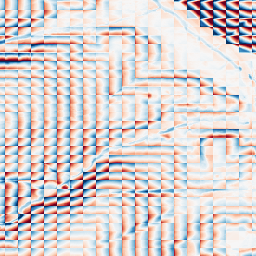
Category: wavelet
Decomposition family: wavelet_biorthogonal
Decomposition parameters: wavelet: bior1.3
level: 4
Upsampling method: bicubic_3x
Upsampling parameters: scale: 3
Upsampling scale: 3